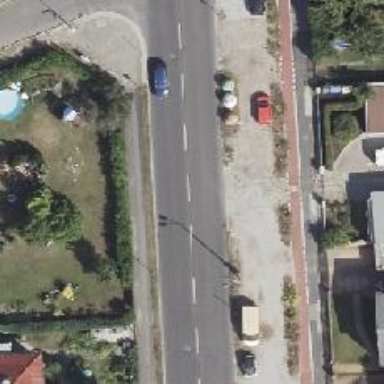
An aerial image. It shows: Secondary road with asphalt surface. It has separate sidewalks on both sides.